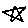
Label: star